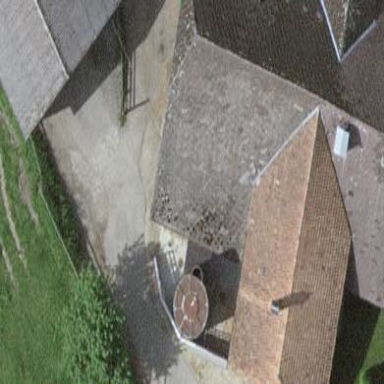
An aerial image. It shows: Farm building.